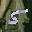
Label: 5